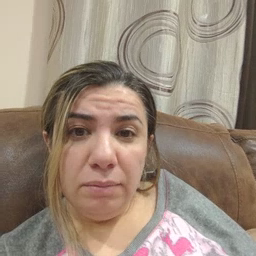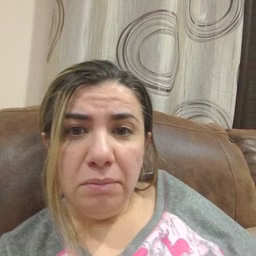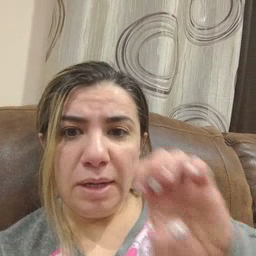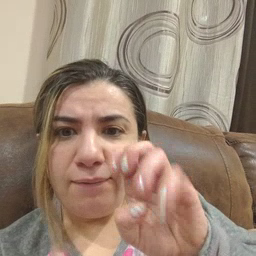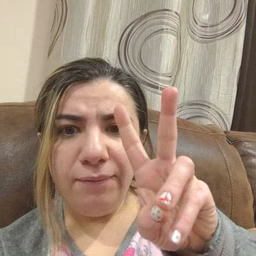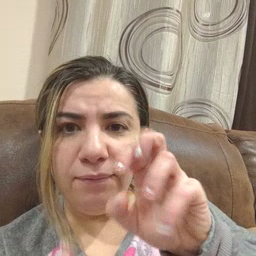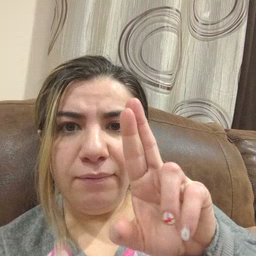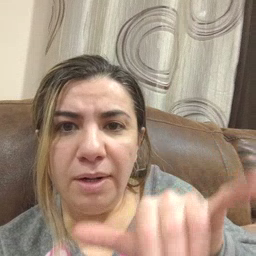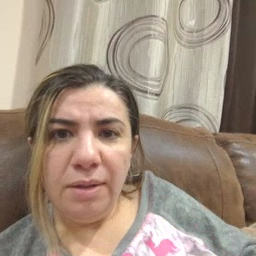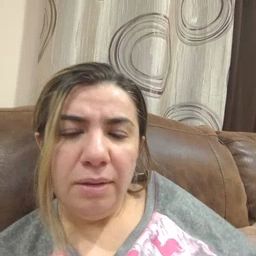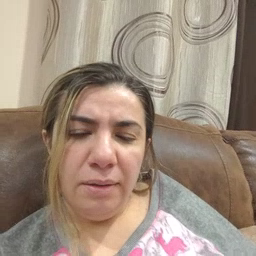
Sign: every